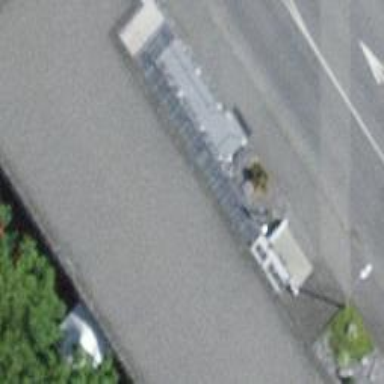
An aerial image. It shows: Restaurant.